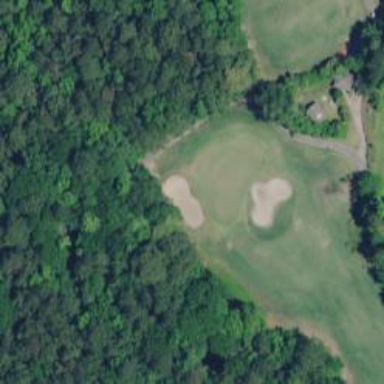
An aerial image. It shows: Golf hole.